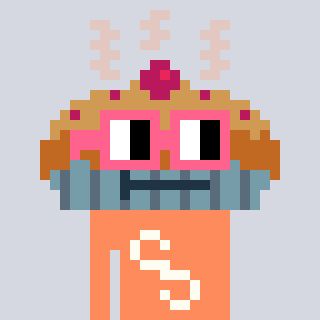
a pixel art character with square pink glasses, a pie-shaped head and a peachy-colored body on a cool background